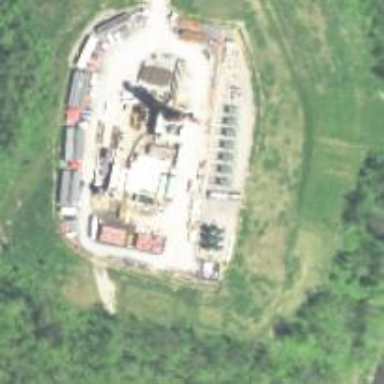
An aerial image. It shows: Petroleum well that is man-made.